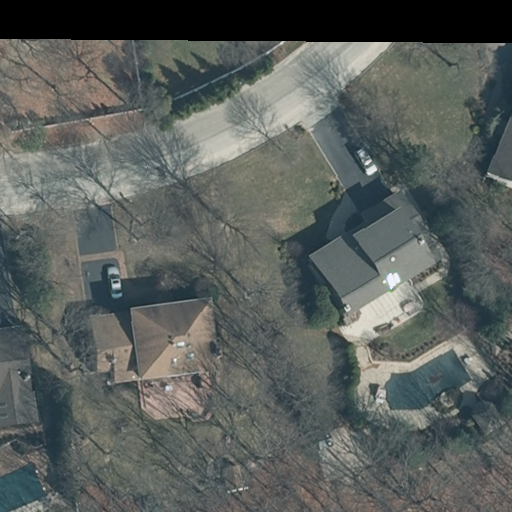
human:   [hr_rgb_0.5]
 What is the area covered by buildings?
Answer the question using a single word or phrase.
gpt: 1519m2

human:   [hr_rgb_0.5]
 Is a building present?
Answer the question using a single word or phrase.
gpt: yes

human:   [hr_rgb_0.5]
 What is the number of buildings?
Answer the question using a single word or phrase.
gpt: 5

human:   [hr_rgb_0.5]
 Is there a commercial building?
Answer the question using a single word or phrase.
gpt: no

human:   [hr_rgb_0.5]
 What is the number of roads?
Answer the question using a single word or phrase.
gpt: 1

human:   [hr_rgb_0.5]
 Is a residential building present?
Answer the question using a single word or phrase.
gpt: yes

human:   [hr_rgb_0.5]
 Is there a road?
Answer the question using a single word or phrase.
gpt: yes

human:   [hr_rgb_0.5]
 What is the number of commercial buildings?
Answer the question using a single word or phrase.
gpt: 0

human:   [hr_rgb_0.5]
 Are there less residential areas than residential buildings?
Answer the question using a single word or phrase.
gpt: yes

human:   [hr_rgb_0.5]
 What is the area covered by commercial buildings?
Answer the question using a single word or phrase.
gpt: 0m2

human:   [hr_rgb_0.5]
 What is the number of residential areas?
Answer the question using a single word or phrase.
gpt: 1

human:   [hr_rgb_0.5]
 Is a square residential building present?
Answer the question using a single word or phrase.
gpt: no

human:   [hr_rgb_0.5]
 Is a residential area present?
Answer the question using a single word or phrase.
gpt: yes

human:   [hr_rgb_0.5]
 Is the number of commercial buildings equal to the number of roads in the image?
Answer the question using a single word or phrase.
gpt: no

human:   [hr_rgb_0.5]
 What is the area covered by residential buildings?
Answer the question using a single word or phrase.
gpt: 1519m2

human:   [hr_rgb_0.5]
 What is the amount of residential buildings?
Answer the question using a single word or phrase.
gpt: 5

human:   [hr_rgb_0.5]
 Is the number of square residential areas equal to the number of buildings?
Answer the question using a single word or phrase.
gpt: no

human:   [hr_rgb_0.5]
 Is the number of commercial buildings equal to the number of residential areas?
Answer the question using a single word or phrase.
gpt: no

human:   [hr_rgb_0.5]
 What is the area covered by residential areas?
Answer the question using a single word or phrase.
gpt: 7987m2

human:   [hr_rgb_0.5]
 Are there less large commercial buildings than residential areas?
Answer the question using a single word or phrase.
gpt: yes

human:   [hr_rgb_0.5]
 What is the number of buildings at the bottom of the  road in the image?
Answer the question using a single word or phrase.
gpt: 3

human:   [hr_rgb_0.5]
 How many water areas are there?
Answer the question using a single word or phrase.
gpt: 0

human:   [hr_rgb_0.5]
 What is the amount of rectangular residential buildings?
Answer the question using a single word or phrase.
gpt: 4

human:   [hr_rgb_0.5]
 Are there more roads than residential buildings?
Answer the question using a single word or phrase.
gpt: no

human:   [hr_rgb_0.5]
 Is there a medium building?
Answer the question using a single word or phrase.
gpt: yes

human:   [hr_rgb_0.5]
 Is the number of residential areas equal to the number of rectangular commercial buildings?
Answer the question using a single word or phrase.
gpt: no

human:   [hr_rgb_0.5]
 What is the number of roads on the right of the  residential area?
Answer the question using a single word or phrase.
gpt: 1

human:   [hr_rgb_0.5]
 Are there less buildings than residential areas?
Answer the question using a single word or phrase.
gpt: no

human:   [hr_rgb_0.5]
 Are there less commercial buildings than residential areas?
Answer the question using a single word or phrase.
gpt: yes

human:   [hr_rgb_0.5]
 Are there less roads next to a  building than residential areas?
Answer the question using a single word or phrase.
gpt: no

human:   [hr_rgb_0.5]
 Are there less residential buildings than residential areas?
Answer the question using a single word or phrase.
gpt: no

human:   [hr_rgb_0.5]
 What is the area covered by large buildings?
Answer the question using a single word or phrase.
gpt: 0m2

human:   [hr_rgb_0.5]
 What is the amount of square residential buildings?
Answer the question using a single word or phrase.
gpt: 0

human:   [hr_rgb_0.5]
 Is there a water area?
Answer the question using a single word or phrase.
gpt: no

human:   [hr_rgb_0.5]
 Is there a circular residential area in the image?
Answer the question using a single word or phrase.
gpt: no

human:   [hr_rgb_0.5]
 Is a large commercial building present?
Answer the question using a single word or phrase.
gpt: no

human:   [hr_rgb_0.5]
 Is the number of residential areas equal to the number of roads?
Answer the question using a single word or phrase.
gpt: yes

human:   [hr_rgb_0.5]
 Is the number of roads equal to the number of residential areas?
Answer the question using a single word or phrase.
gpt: yes

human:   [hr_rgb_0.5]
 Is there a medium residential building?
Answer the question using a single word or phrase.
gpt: yes

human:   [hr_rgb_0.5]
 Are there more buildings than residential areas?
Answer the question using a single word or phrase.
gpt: yes

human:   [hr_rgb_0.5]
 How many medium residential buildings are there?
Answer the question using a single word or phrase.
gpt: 4

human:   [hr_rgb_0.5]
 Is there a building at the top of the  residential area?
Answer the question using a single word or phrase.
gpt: yes

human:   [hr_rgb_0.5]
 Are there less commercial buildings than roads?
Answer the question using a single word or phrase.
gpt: yes

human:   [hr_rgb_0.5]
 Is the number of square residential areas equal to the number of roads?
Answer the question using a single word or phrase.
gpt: no

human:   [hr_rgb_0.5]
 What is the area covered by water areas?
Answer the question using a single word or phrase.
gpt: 0m2

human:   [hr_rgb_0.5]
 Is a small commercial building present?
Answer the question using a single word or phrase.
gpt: no

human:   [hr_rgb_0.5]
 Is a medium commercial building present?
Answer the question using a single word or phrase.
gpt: no

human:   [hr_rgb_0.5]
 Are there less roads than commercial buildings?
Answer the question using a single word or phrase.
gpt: no

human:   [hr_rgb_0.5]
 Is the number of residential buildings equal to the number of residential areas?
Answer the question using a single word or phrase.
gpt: no

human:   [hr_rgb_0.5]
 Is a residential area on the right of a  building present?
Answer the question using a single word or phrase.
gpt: no

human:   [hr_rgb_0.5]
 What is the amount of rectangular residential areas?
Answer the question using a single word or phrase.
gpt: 1

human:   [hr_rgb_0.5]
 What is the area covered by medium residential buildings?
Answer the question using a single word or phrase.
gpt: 1423m2

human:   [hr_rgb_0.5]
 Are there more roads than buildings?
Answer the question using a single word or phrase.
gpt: no

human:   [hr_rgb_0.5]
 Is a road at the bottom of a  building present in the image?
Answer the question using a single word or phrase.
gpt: no

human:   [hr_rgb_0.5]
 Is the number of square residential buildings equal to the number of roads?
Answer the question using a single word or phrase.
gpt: no

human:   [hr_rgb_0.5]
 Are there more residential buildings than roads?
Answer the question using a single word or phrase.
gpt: yes

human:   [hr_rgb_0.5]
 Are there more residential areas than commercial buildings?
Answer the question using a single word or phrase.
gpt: yes

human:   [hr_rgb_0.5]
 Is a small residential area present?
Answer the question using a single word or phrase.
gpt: no

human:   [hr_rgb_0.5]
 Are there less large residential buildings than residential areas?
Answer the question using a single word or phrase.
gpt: yes

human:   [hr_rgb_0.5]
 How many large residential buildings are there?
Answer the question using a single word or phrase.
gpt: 0

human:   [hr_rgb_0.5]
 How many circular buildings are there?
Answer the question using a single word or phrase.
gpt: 0

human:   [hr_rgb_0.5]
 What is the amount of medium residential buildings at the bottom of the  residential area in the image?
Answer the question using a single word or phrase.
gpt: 2

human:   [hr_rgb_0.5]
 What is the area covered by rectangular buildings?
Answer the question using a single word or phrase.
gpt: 1049m2

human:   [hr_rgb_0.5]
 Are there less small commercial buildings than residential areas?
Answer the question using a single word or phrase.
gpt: yes